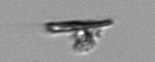
Label: fiber_TAG_external_detritus